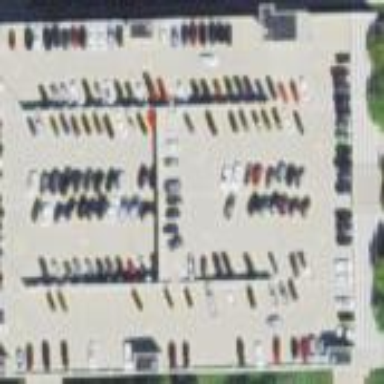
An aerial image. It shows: Multi-storey parking building.